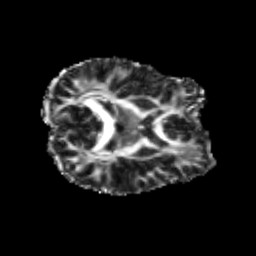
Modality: FA
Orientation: axial
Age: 26
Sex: female
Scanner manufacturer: siemens
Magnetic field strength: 3 T
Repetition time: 3.5 s
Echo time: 0.104 s